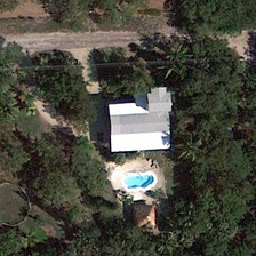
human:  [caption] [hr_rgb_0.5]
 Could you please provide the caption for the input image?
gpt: There is a swimming pool in front of the house.

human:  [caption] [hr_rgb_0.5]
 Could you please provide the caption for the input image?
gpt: There is a swimming pool in front of the house.

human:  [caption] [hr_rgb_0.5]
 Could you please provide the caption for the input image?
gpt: There is a swimming pool in front of the house

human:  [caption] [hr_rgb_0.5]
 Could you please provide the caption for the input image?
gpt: in front of the house has a pool.

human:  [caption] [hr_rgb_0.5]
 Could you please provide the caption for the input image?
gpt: There is a swimming pool in front of the house.